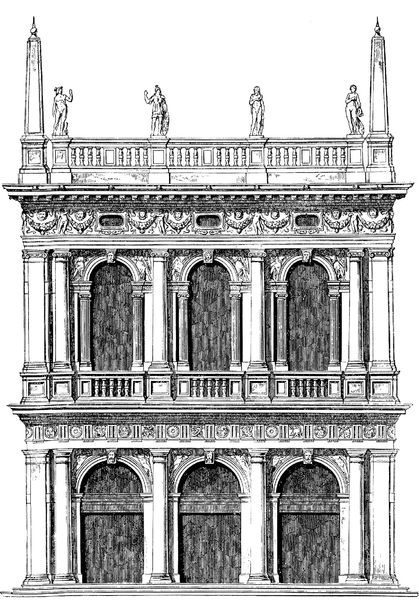
Titel: Libreria Vecchia, Bibliothek von San Marco in Venedig
Künstler: Jacopo Sansovino
Standort: Venedig (EU - I - Venetien)
Schlagwörter: fenster, säule, säulen, zeichnung, gebäude, architektur, brüstung, renaissance, turm, balkon, bogen, fassade, venedig, figuren, rundbogen, arch, arches, architecture, church, column, columns, ornate, steps, white, women, black, face, windows, railing, bögen, symmetrisch, architrav, kapitelle, skulpturen, statuen, classical, greek, naked, roman, building, house, roof, geschosse, bibliothek, porch, ornament, illustration, sketch, romantic, faces, sculpture, statue, fence, marble, feston, aufriss, cathedral, bekrönung, halbsäule, obelisken, facade, stories, baluster, ornaments, statues, bukranion, pillar, open, renaissace, doric, obelisk, balustrade, heads, palladio motiv, pillars, crowning, colum, wreaths, garlands, ff, obelic, columne, classcal